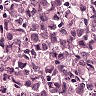
Metastatic tissue present: yes